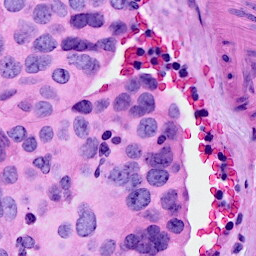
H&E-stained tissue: Breast